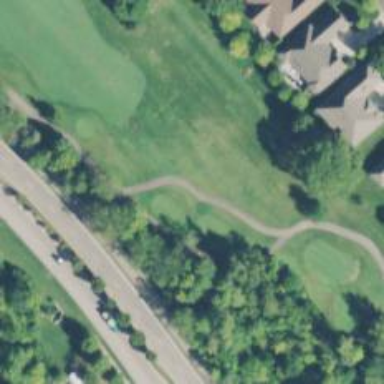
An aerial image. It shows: Path for both roads and golfers.